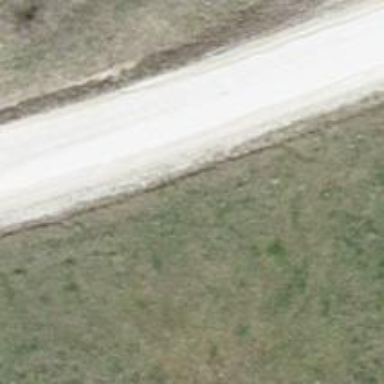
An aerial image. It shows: Unclassified road with compacted surface.